Question: All we get when publishing our ASP.Net MVC 3 app is this:

You may also <URL>.
There's no error message or anything. We've seen this once before, when the connection-string was invalid. This time however, we're sure that is not the problem.
How should we procceed to "debug" this app? It works fine on the dev server.
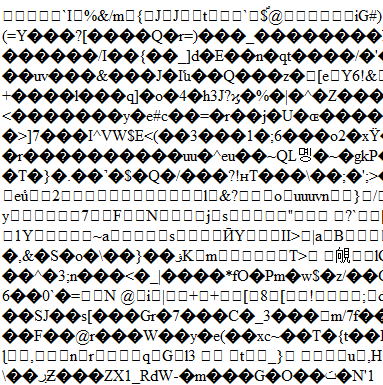
Answer: I'm seeing the following error when I visit the link you provided:
'''
Could not load file or assembly 'System.Web.Razor, Version=1.0.0.0, Culture=neutral, PublicKeyToken=31bf3856ad364e35' or one of its dependencies. The system cannot find the file specified.
'''
This error indicates that you do not have MVC 3 installed on the target server and did not deploy the right set of binaries with your app. Read the following for more information: <URL>
(Btw, is your app doing localization, different response encodign, etc? maybe that's why you are seeing these garbled responses).